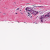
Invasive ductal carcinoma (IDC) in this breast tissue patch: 0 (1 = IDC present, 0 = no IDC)